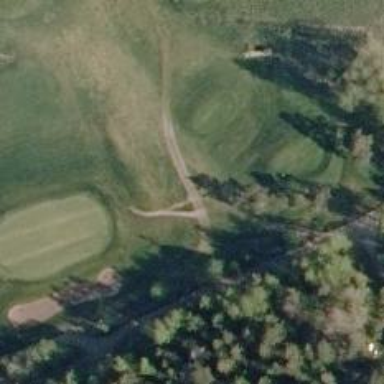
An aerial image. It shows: Service road used as golf cart path.